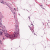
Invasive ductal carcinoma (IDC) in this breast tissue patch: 0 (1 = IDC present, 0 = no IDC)